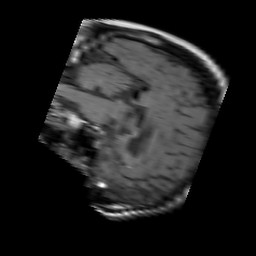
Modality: T1w
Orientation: sagittal
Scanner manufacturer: philips
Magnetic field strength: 1.5 T
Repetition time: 0.7047 s
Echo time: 0.015 s